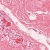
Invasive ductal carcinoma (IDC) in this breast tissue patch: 0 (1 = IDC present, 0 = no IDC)